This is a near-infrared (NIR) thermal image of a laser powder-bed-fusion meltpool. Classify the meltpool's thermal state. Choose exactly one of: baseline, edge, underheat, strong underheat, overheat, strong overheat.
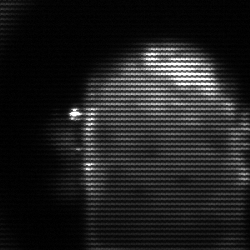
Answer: baseline